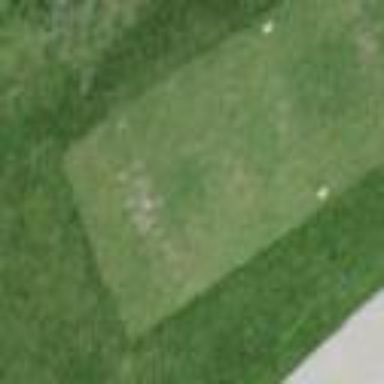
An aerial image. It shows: Golf tee on grass surface.